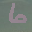
Label: 6